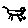
Label: cat